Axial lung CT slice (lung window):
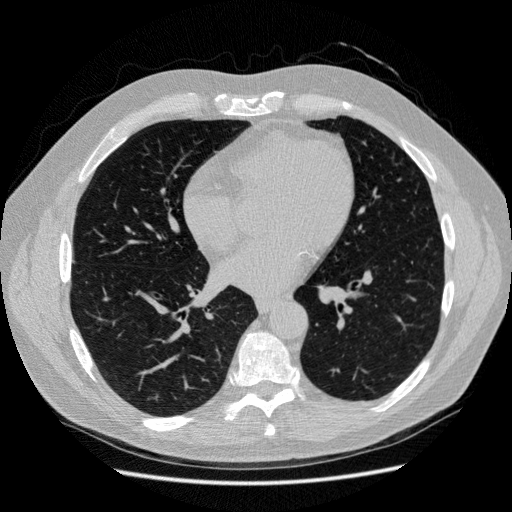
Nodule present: no